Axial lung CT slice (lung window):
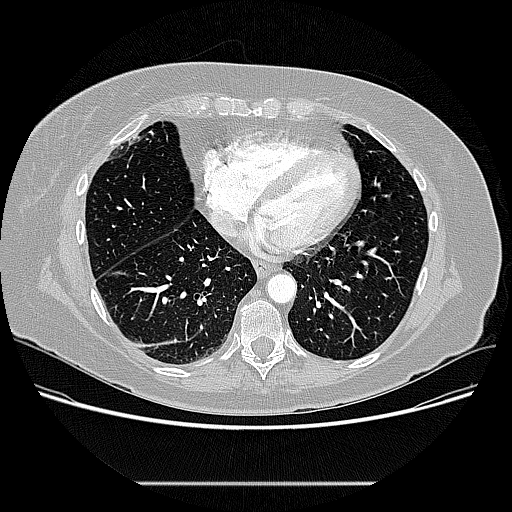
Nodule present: no